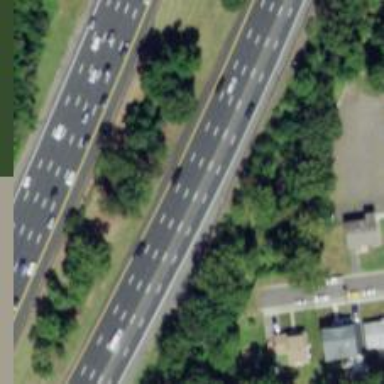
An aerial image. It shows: Urban freeway or expressway.